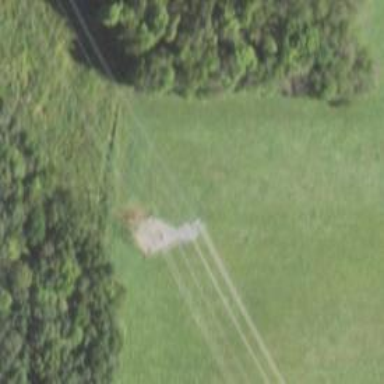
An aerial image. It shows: Lattice structure tower.